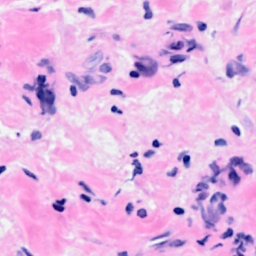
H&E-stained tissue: Breast